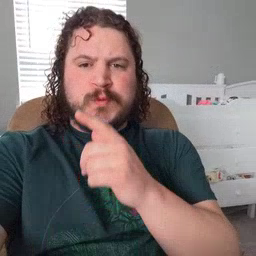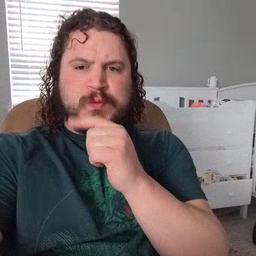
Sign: who